Field crop: maize
Growth stage: 2
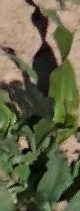
Species: maize